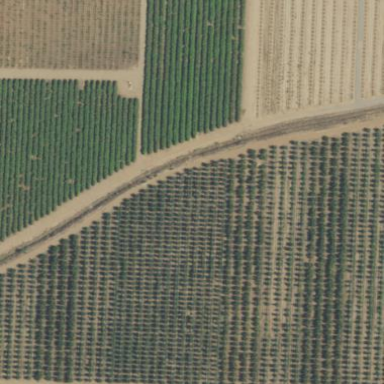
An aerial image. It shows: Orchard filled with plum trees.